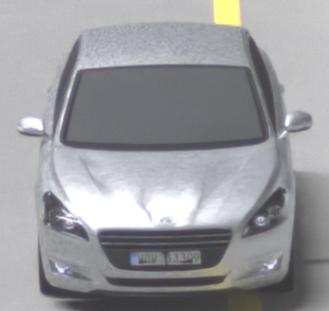
Make: Peugeot
Model: 508 120 VTi
Detailed model: 508 (I) Limousine
Model produced from: 2011/03
Model produced until: 2014/05
Doors: 4
Color: white
Road condition: dry road
Daytime: not specified
Contrast: high contrast